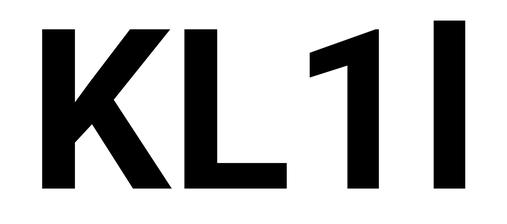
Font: Roboto_Bold